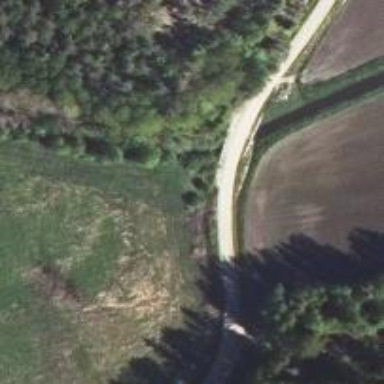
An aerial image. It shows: Unclassified road.